Interaction volume radius: 5 \u00c5
Interaction volume height: 20 \u00c5
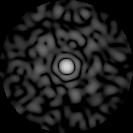
Disorder parameter: 0.8208